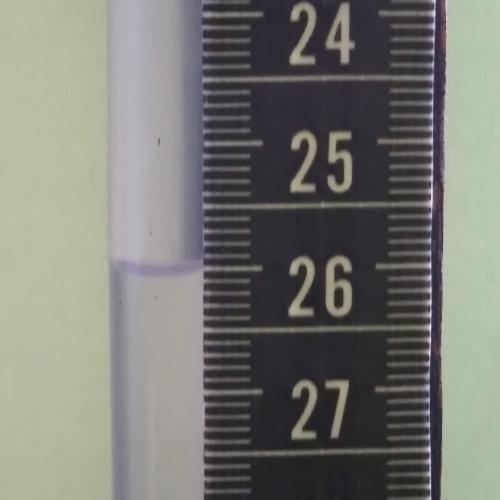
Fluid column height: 26.0 cm